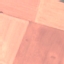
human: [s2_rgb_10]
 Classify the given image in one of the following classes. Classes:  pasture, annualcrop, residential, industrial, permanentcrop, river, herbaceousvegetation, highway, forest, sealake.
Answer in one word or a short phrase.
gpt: AnnualCrop